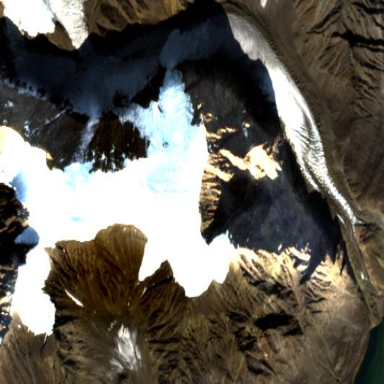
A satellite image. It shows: Majestic glacier in the distance.